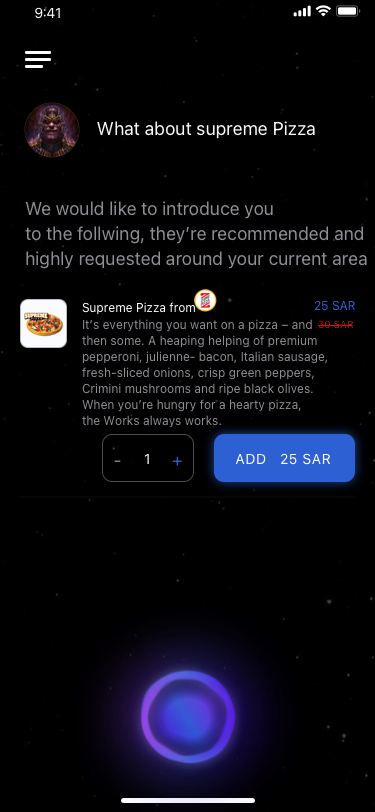
Text in this UI design:
We would like to introduce you
to the follwing, they’re recommended and
highly requested around your current area
Supreme Pizza from
It’s everything you want on a pizza – and
then some. A heaping helping of premium
pepperoni, julienne- bacon, Italian sausage,
fresh-sliced onions, crisp green peppers,
Crimini mushrooms and ripe black olives.
When you’re hungry for a hearty pizza,
the Works always works.
25 SAR
30 SAR
1
-
+
ADD   25 SAR
What about supreme Pizza